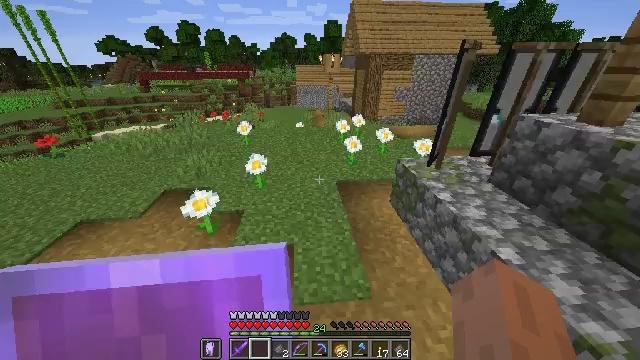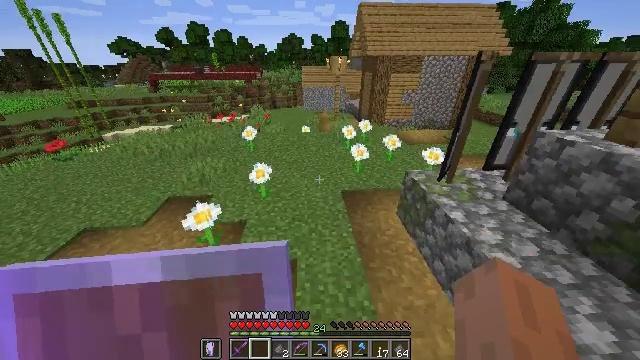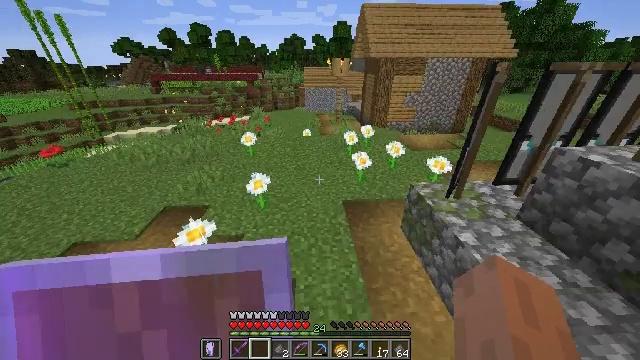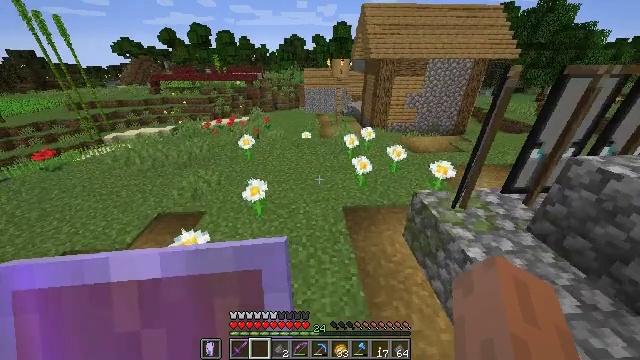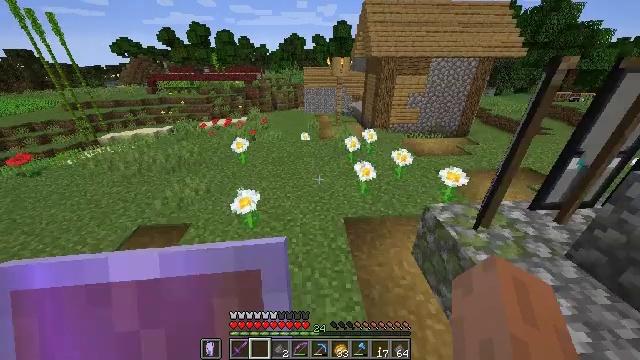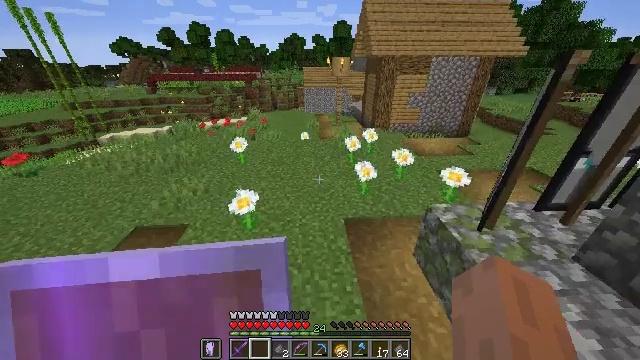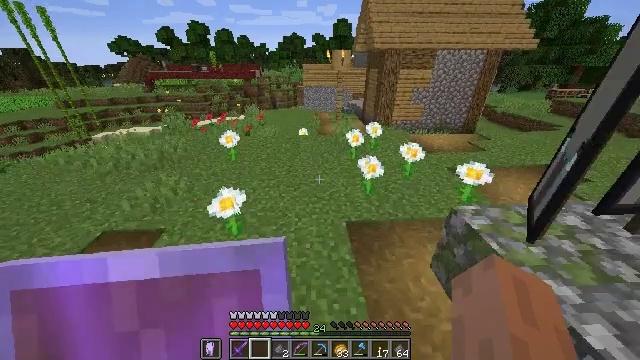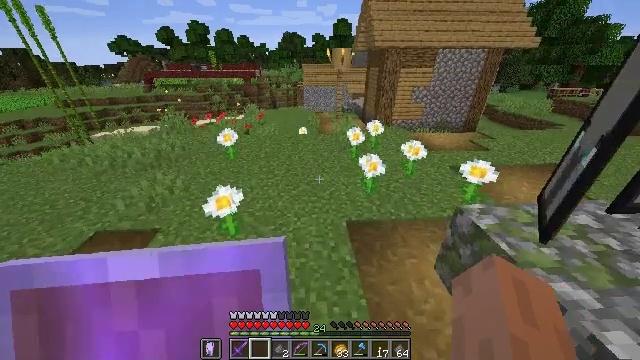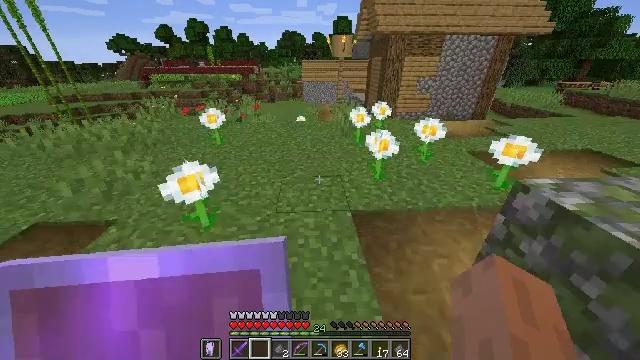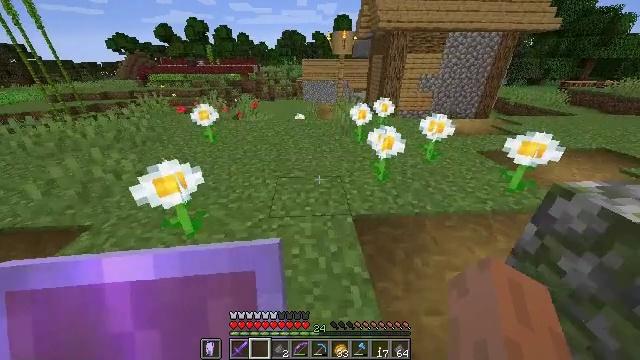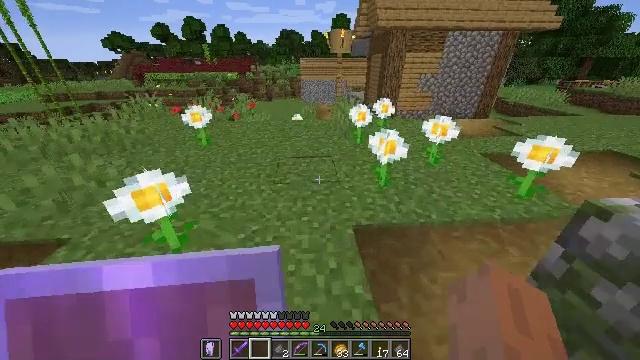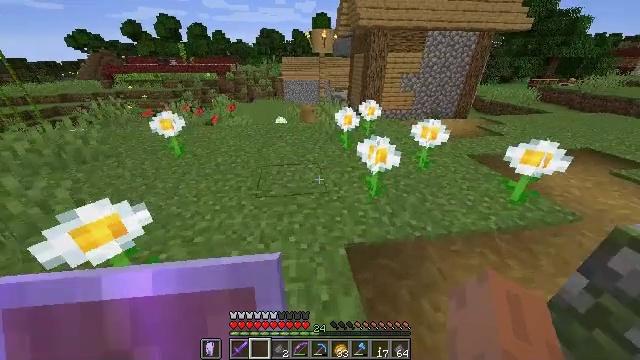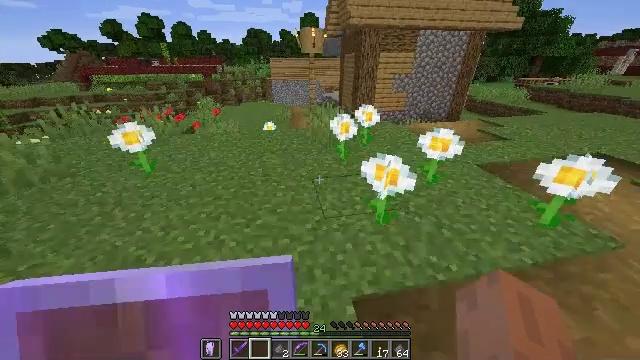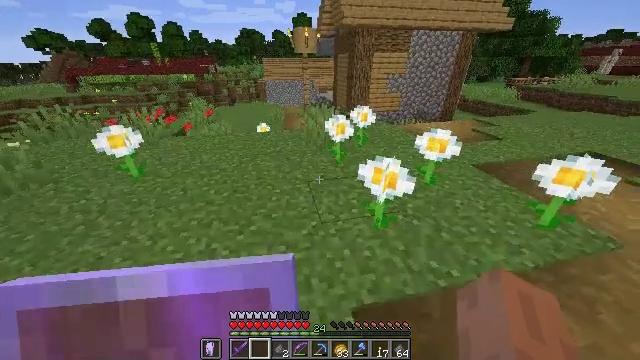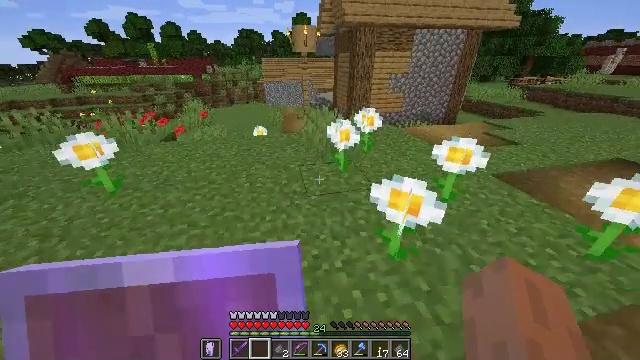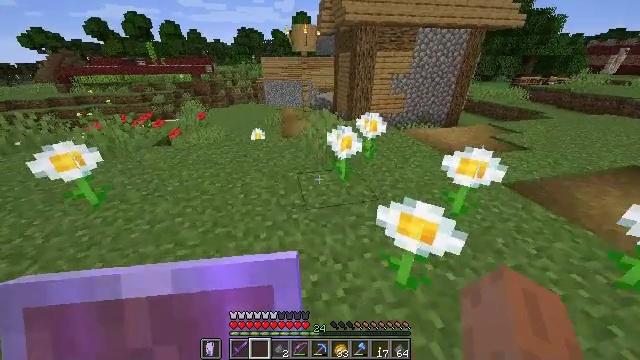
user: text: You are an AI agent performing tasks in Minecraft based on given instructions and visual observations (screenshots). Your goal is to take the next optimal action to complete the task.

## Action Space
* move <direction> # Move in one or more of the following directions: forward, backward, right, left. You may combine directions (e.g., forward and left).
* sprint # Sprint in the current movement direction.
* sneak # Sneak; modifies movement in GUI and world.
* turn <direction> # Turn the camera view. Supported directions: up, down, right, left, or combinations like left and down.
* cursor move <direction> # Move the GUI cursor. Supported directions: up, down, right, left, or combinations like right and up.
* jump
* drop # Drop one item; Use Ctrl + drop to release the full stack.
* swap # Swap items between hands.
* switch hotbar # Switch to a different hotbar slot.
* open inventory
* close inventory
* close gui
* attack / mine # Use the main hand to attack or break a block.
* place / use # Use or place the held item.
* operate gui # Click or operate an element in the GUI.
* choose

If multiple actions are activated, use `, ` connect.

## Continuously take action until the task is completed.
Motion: motion action
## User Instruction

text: Open a crafting table and craft the TNT.
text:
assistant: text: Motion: move forward, jump
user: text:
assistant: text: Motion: move forward
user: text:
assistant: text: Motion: move forward
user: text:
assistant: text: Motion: move forward
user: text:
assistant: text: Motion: move forward
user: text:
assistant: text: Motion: move forward
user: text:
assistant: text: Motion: move forward
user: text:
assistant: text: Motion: move forward
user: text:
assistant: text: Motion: move forward
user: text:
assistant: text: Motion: move forward
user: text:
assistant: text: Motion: move forward, turn right
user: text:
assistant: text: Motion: move forward, turn right
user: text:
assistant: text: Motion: move forward, turn right
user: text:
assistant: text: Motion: move forward
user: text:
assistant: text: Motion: move forward
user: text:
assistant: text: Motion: move forward
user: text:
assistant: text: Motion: move forward
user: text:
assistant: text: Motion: move forward
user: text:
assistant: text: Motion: move forward
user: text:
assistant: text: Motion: move forward
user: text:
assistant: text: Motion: move forward
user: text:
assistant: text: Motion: move forward
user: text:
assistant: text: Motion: move forward
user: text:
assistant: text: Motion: move forward
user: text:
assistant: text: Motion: move forward
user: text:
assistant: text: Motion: move forward
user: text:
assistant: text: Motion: move forward
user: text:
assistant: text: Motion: move forward
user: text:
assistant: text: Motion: move forward
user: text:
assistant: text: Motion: move forward